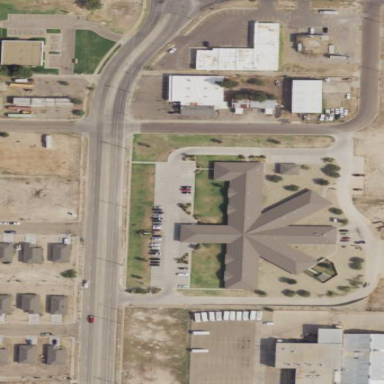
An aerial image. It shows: Building.